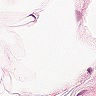
Metastatic tissue present: no